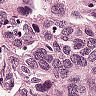
Metastatic tissue present: yes